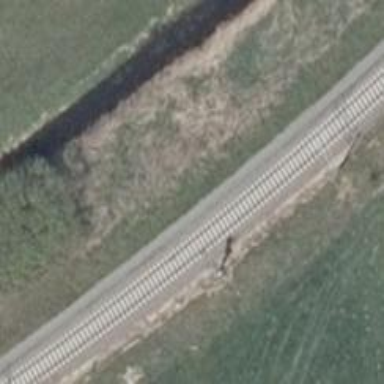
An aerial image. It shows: Railway signal.